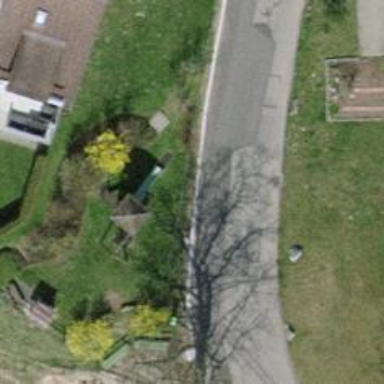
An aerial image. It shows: Bench for seating.